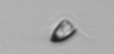
Label: Pyramimonas